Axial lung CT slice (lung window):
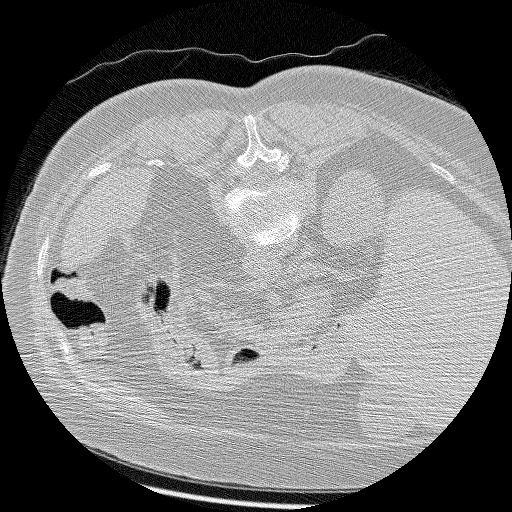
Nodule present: no